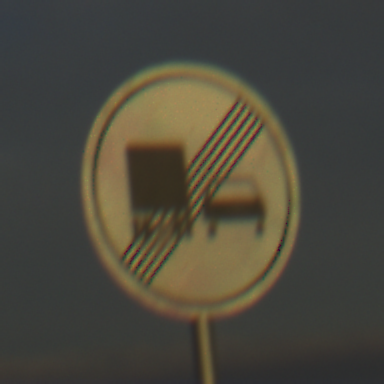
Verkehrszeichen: EndeUeberholverbotKraftfahrzeuge
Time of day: SunriseSunset
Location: Outdoor (Nature)
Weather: PartlyCloudy
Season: Summer
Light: Natural